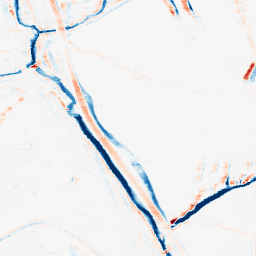
Category: morphological
Decomposition family: morphological_rect
Decomposition parameters: operation: average
width: 10
height: 5
Upsampling method: fft_zeropad
Upsampling parameters: scale: 2
Upsampling scale: 2